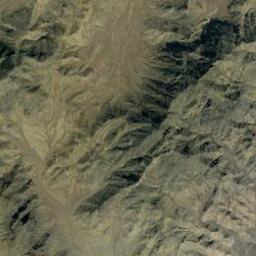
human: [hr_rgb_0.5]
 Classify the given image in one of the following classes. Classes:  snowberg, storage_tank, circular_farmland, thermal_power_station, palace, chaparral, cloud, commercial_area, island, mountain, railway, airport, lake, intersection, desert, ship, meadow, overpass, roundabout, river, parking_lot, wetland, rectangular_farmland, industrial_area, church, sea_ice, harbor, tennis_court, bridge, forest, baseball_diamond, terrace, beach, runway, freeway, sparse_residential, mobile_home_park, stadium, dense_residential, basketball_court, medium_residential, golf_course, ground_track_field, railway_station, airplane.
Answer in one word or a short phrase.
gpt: mountain